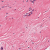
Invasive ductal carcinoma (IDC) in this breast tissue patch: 0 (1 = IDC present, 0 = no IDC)